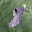
Label: 8